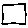
Label: square